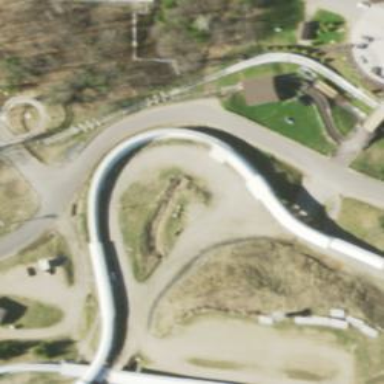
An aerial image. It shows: Bobsleigh track located in leisure land area.